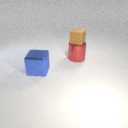
large blue metal cube in front of large red metal cylinder